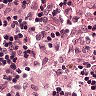
Metastatic tissue present: no